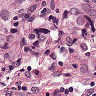
Metastatic tissue present: yes